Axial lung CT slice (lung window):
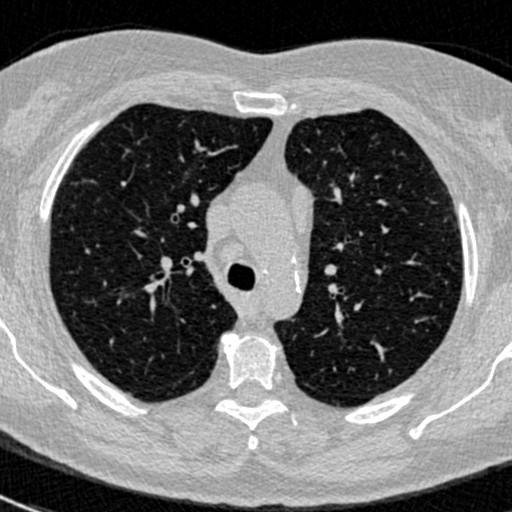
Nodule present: no